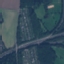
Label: Highway